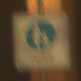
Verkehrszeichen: BeginnFussgaengerzone
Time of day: Night
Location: Outdoor (Urban)
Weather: Clear
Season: NotSpecified
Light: Artificial